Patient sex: M
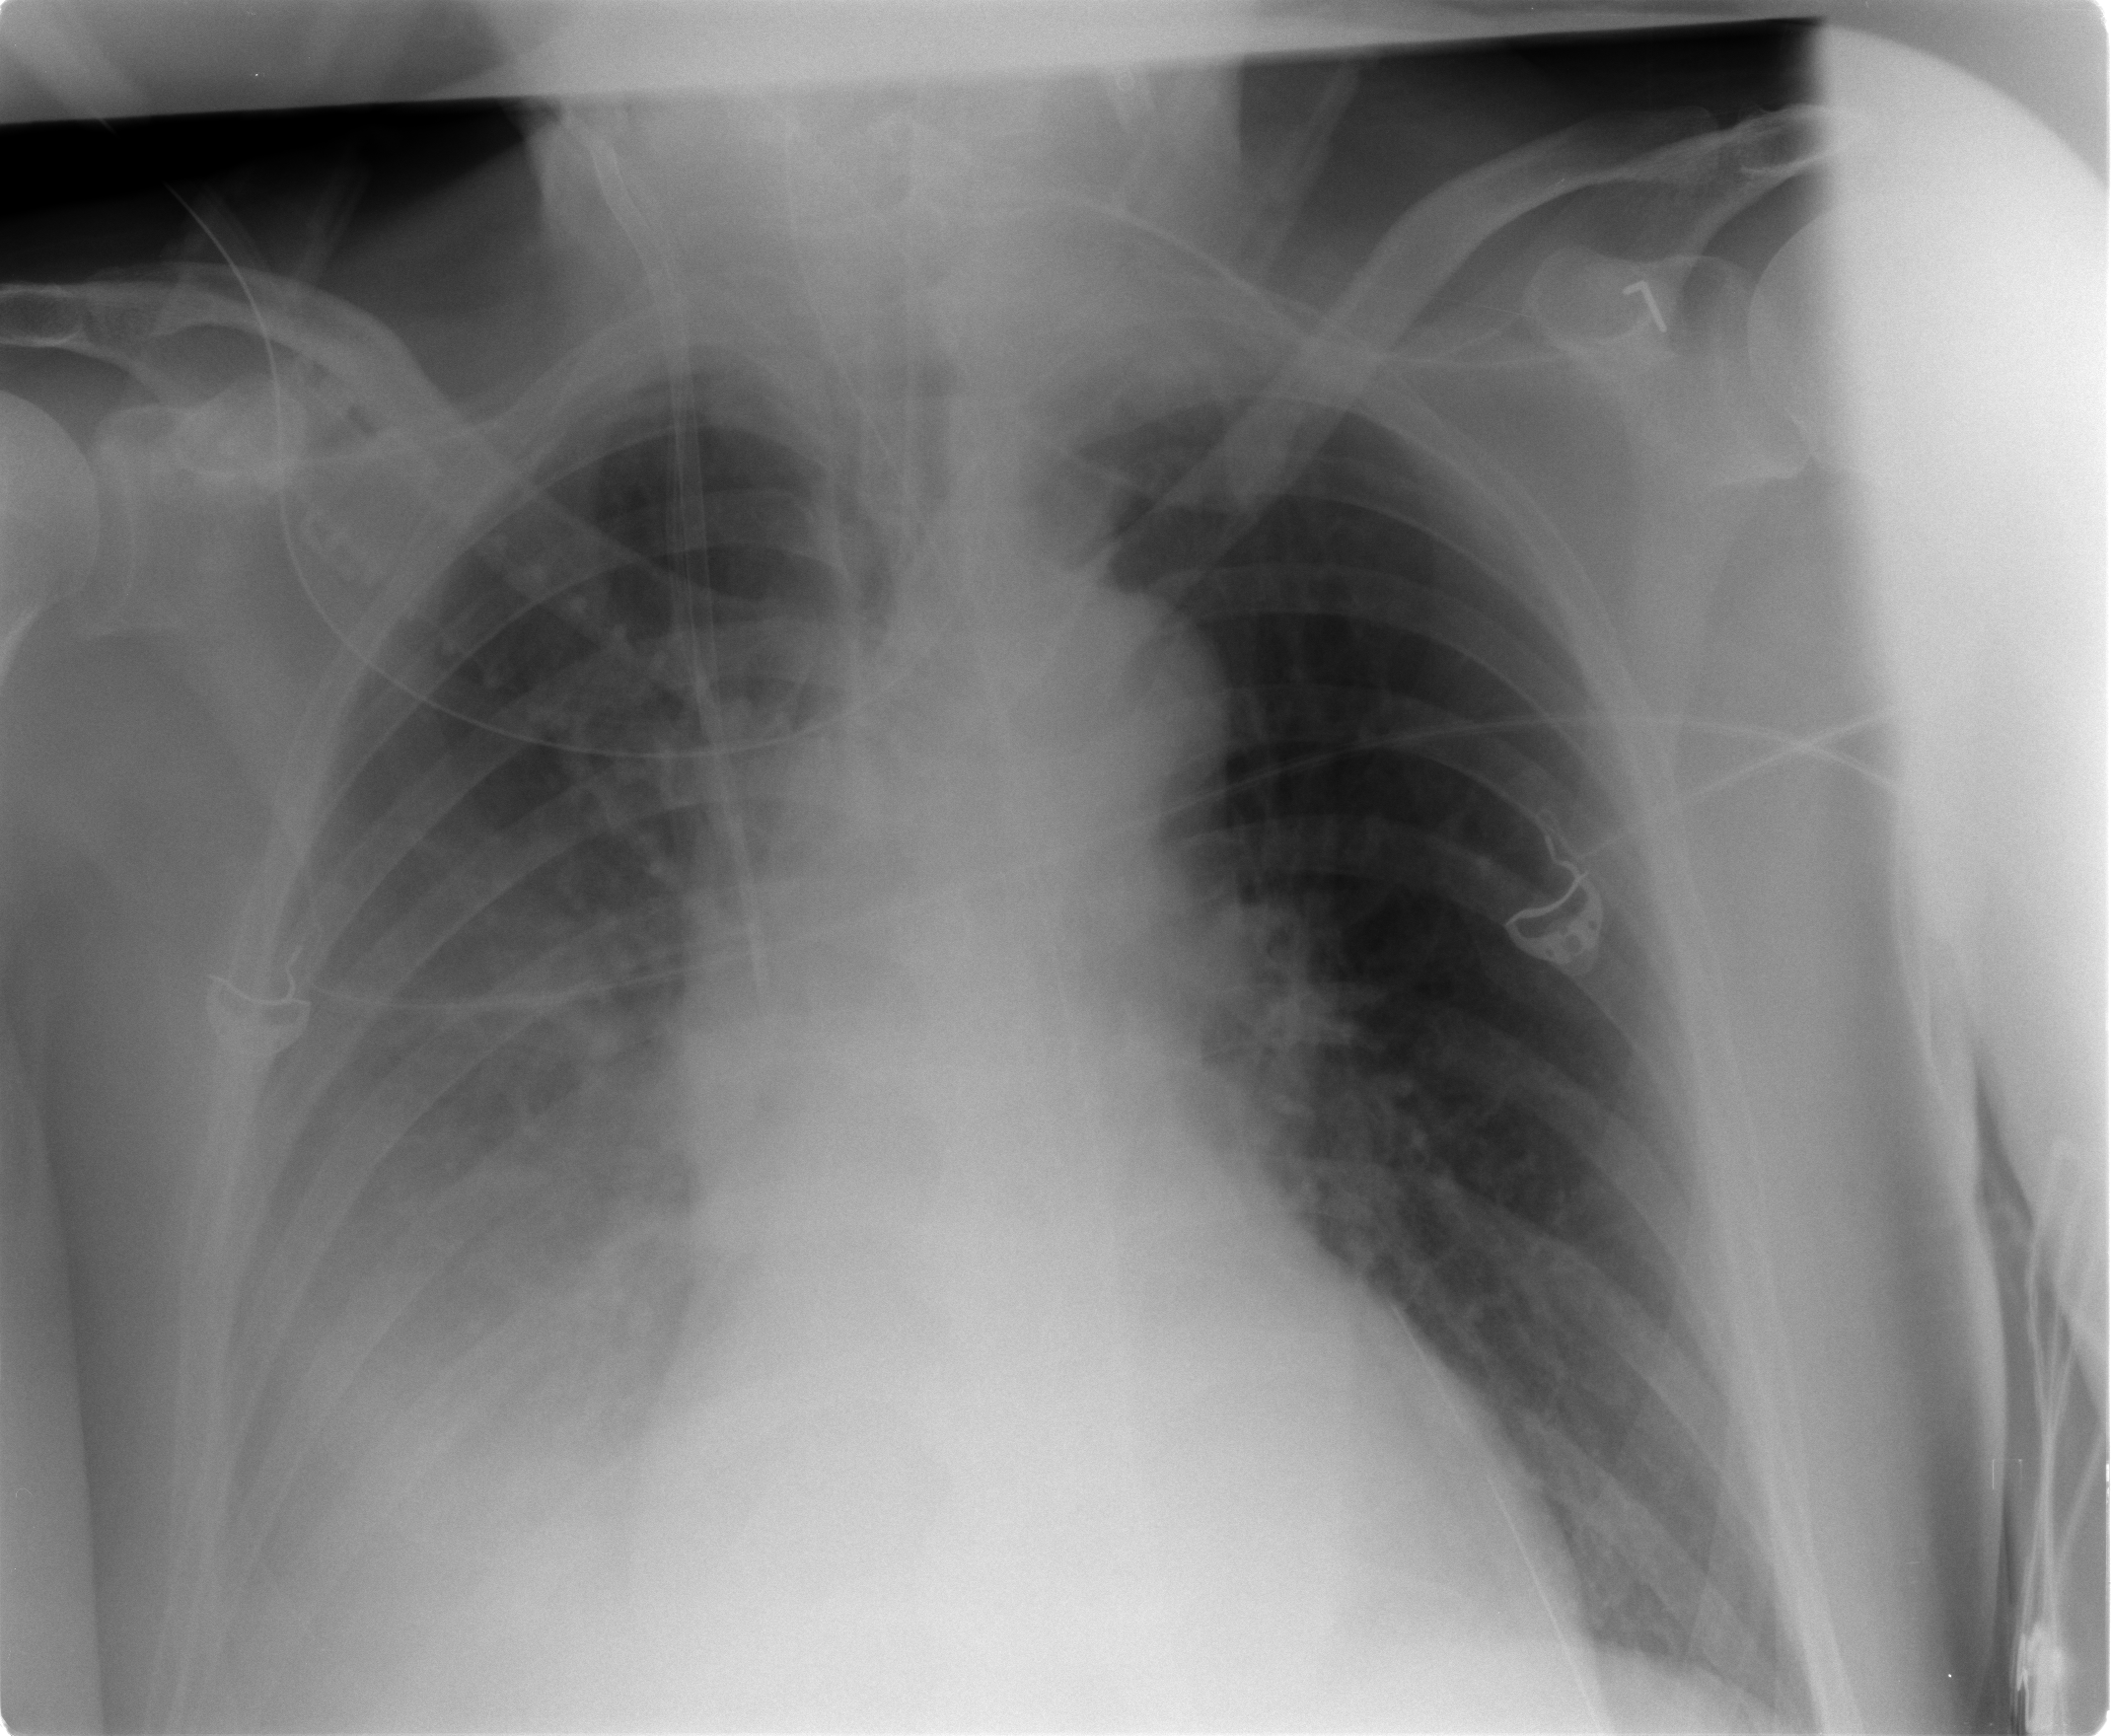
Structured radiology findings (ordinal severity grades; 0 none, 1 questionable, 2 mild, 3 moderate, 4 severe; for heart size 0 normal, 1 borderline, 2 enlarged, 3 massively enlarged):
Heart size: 0
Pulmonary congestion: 0
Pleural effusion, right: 2
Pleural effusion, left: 0
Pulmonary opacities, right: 0
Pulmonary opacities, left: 0
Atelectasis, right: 2
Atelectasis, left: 1